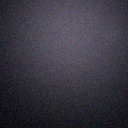
Screen state: off